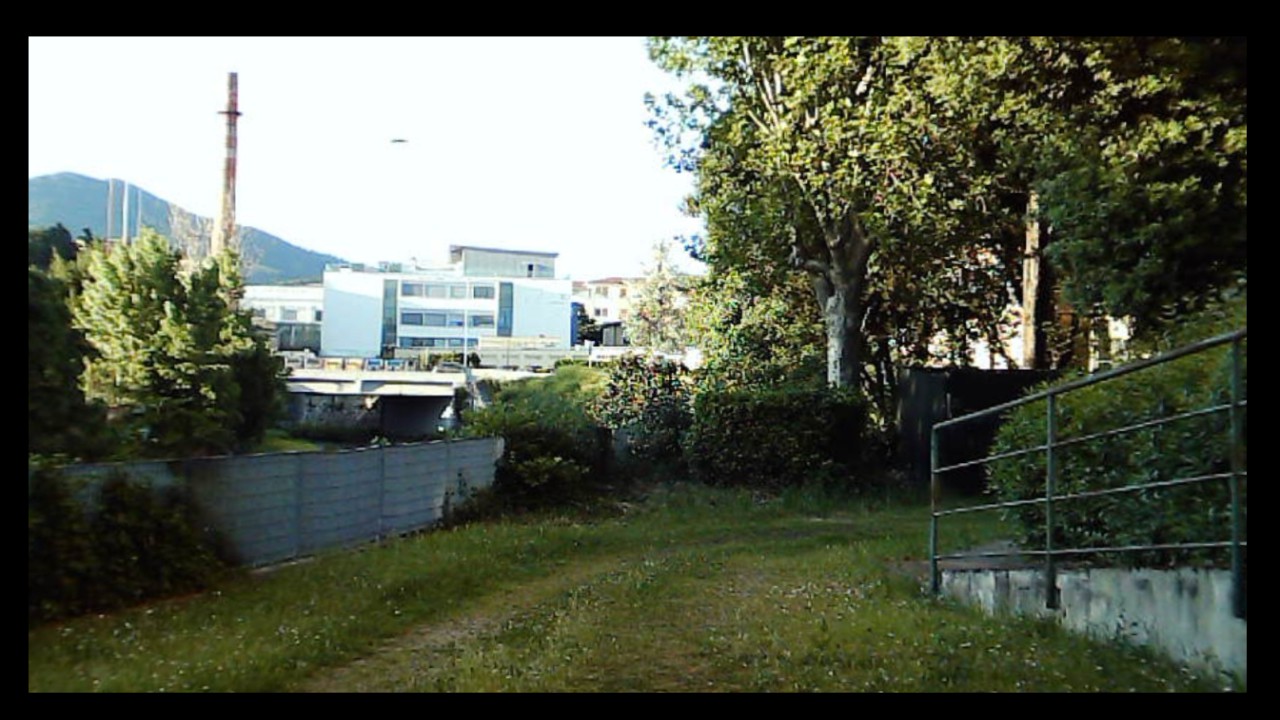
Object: DarwinFPV cineape20

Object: DJI Tello EDU